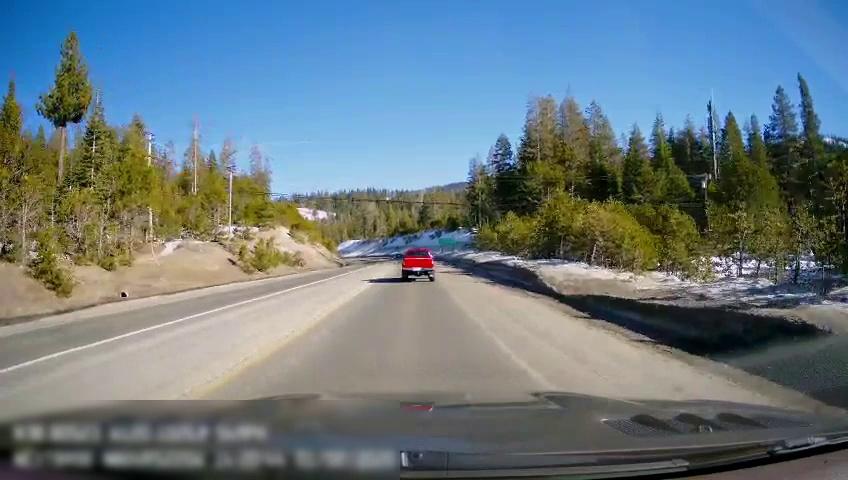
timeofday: Day
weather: Sunny
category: Drivable Space
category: Vehicles | Truck
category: Lanes | Current Lane
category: Lanes | Opposite Lane
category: Lanes | Opposite Lane